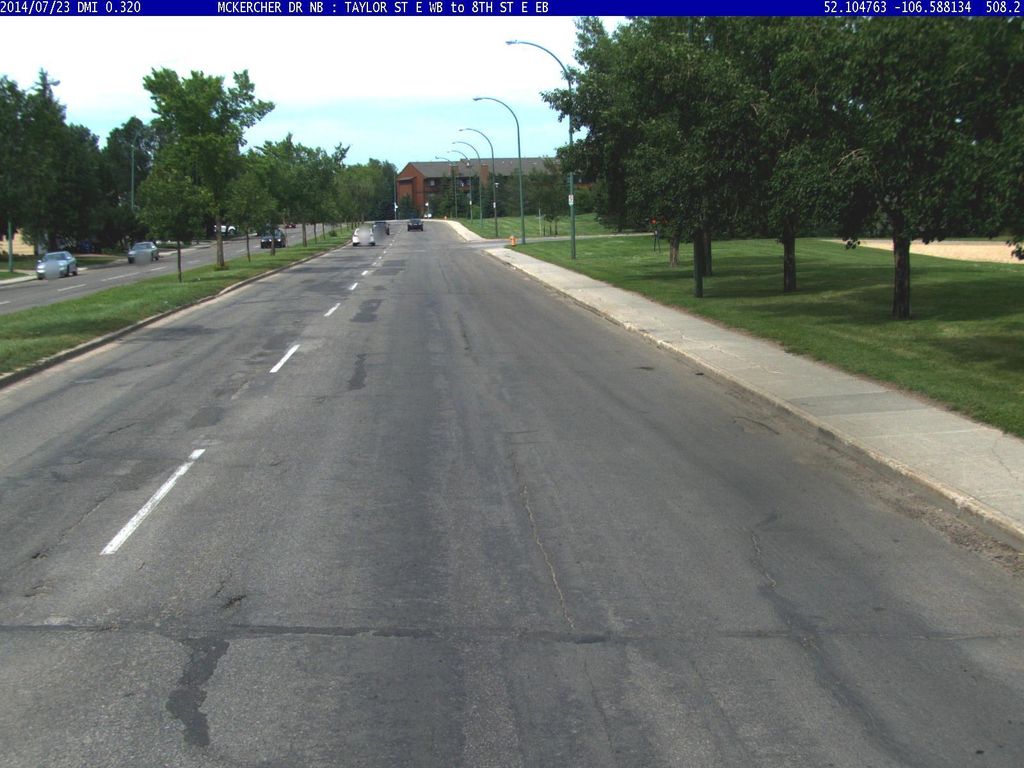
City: saskatoon